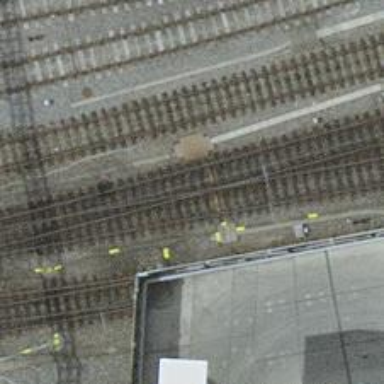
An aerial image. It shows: Single railway track with electrification through contact line.